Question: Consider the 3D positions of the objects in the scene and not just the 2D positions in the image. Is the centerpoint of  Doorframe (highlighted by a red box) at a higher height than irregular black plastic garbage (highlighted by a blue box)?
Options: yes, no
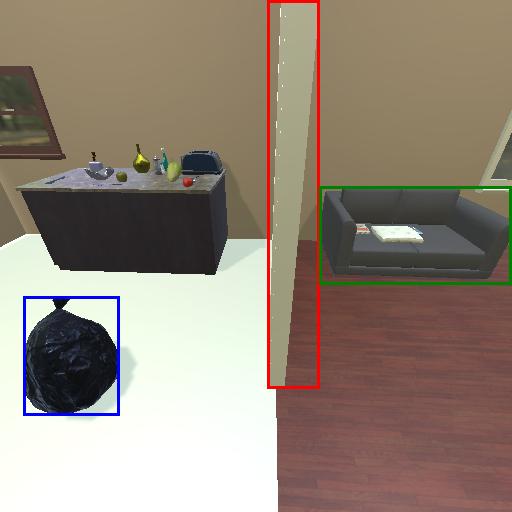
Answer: yes